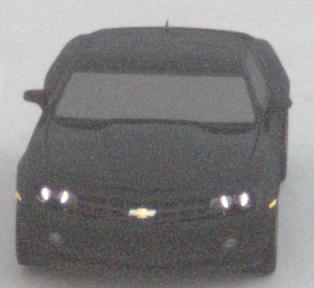
Make: Chevrolet
Model: Camaro Cabriolet 6.2 V8
Detailed model: Camaro (V) Coupé
Model produced from: 2011/09
Model produced until: 2014/02
Doors: 2
Color: black
Road condition: dry road
Daytime: night
Contrast: low contrast